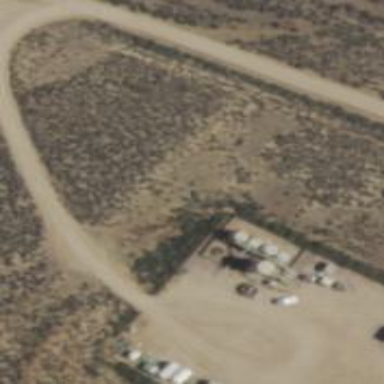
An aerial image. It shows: Storage tank with man-made structure.